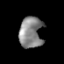
Tissue: prostate
Cell type: T cells
Senescence score: 0.336
Nuclear area (px): 708
Mean DAPI intensity: 131.993